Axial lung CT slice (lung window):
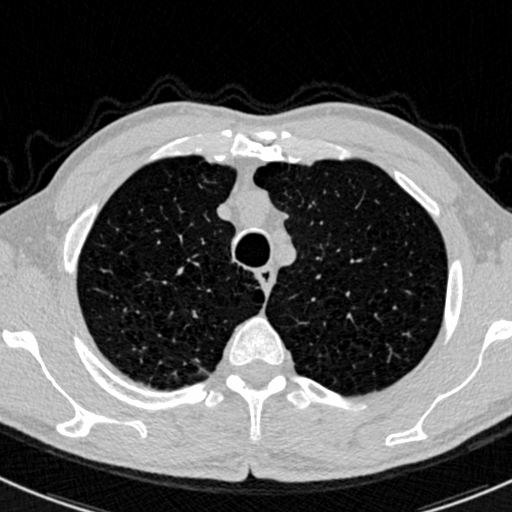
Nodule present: no